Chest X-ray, PA view. Patient: 53 years old, sex M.
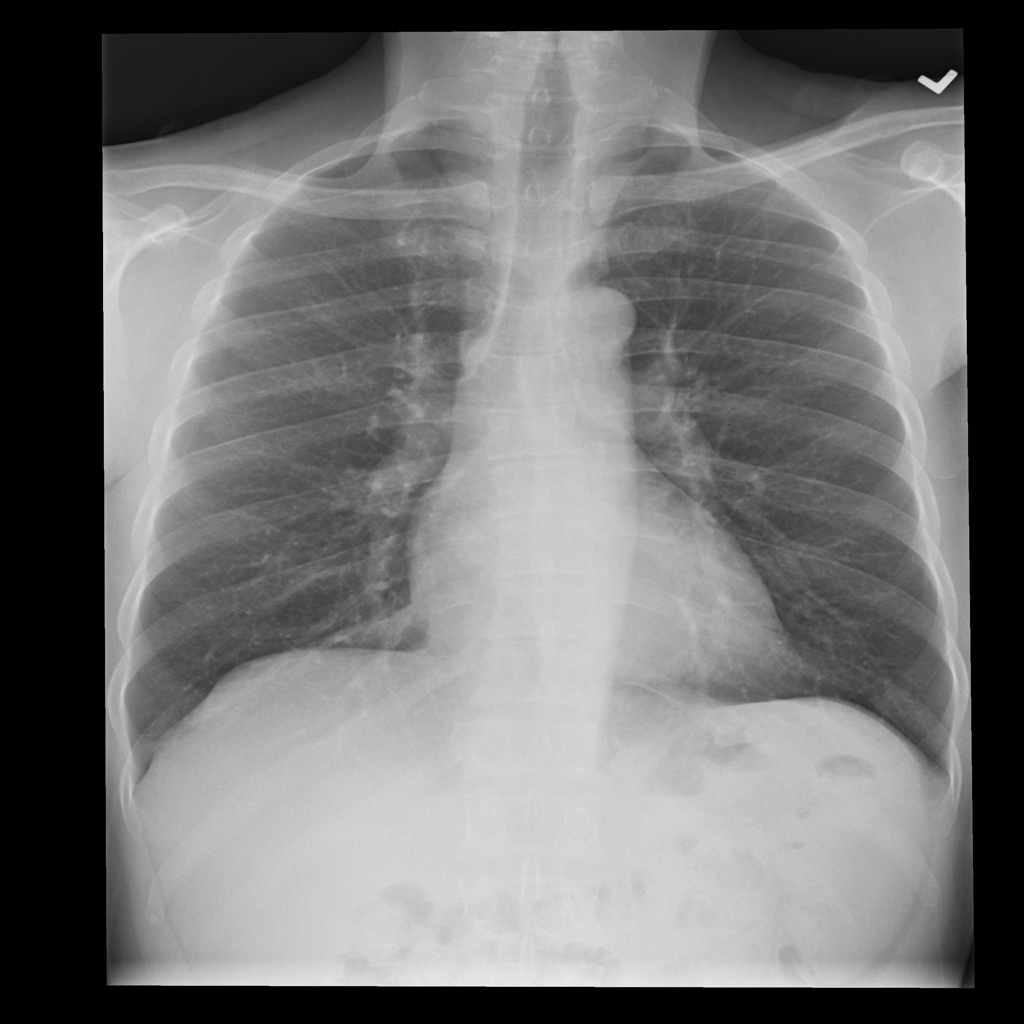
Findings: No Finding